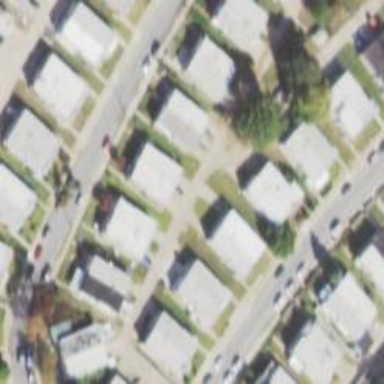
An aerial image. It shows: Alley classified as service road.